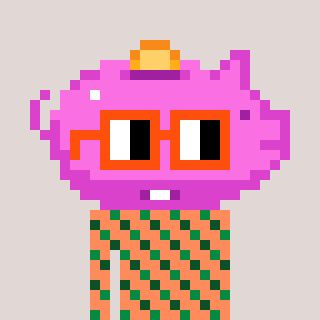
a pixel art character with square orange glasses, a piggybank-shaped head and a peachy-colored body on a warm background